Field crop: tomato
Growth stage: 1
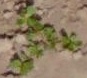
Species: portulaca